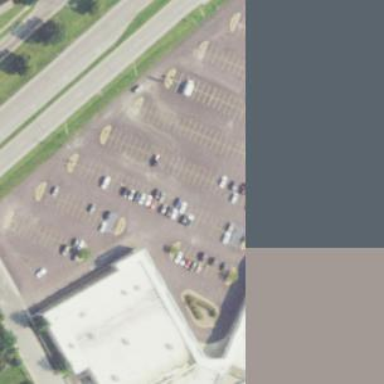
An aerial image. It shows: Commercial building that houses mall.